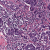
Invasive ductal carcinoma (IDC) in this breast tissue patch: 1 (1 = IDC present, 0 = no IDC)